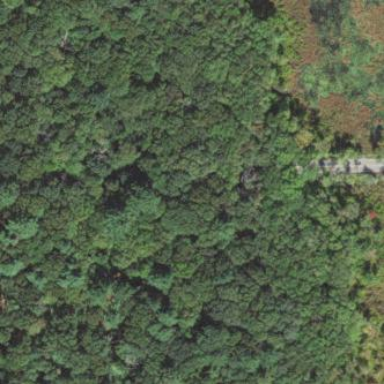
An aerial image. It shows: Mixed woodland area with various types of leaves.